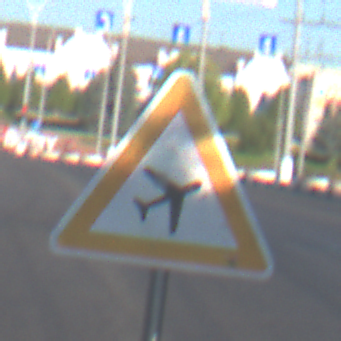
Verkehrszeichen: FlugbetriebLinks
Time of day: MorningAfternoon
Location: Outdoor (Urban)
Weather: Clear
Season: NotSpecified
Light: Natural